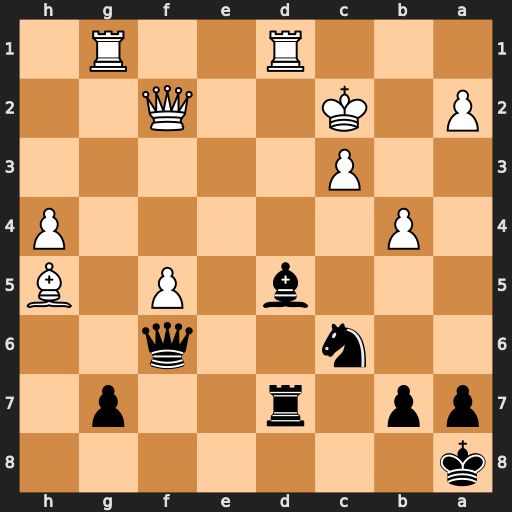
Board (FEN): k7/pp1r2p1/2n2q2/3b1P1B/1P5P/2P5/P1K2Q2/3R2R1
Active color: b
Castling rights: -
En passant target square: -
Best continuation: Nxb4+ Kb1 Nxa2 Qc5 Nxc3+